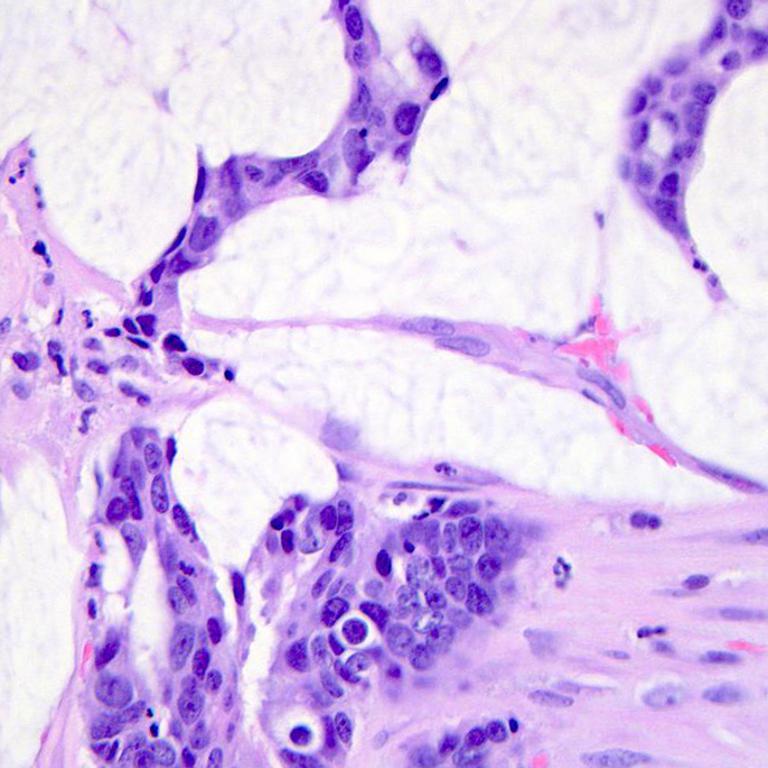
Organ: colon
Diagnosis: adenocarcinomas